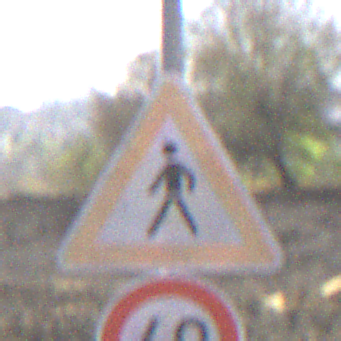
Verkehrszeichen: FussgaengerRechts
Zusatzzeichen unten: Geschwindigkeit40
Umgebung: Outdoor, Nature
Tageszeit: Midday
Wetter: Clear
Licht: Natural
Jahreszeit: NotSpecified
Kontrast: HighContrast